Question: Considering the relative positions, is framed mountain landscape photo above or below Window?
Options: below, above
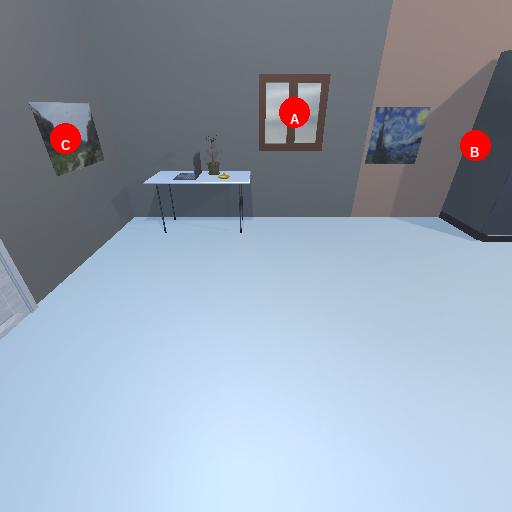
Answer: below